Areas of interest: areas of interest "Nanxun Ancient Town - Former Residence of Zhang Jingjiang"
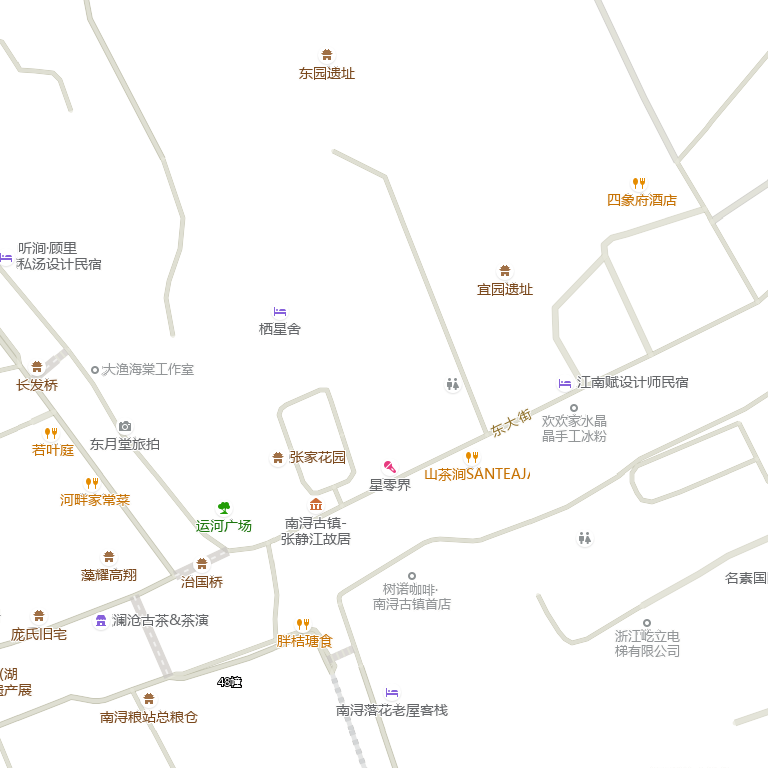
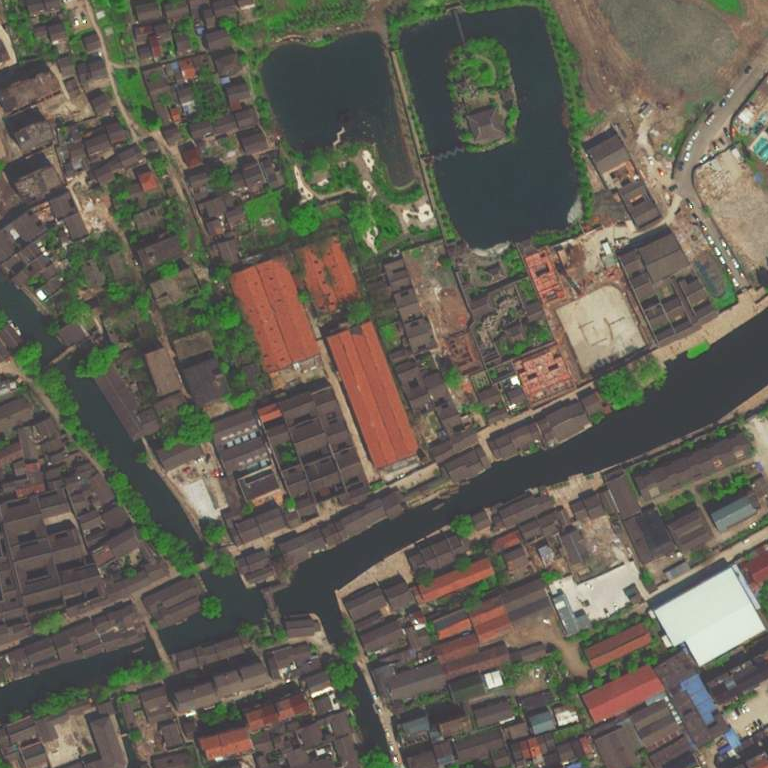